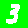
Digit: 3